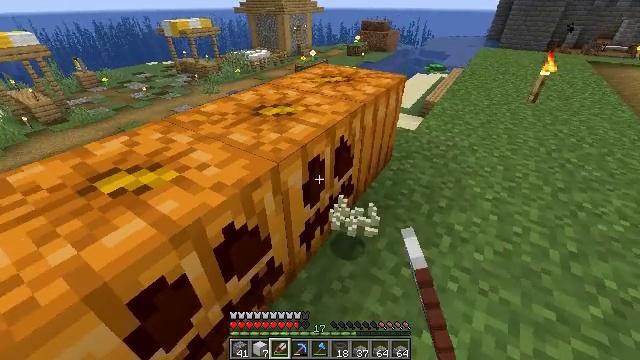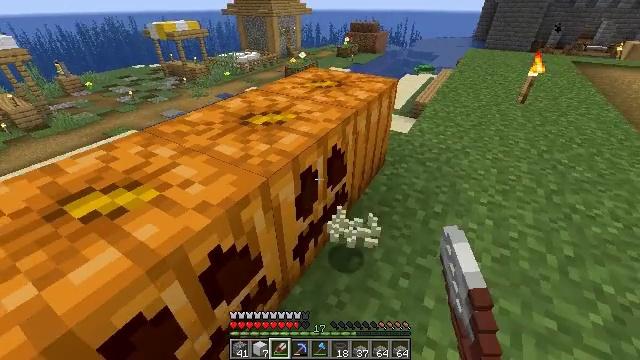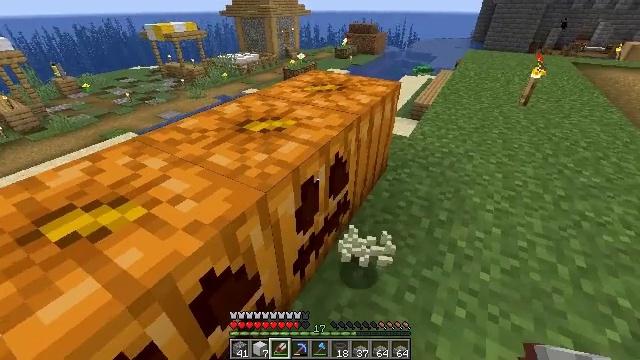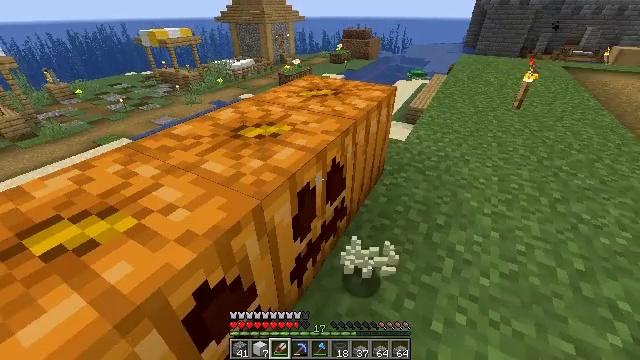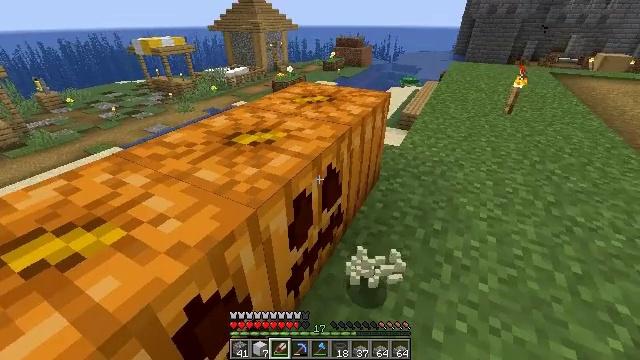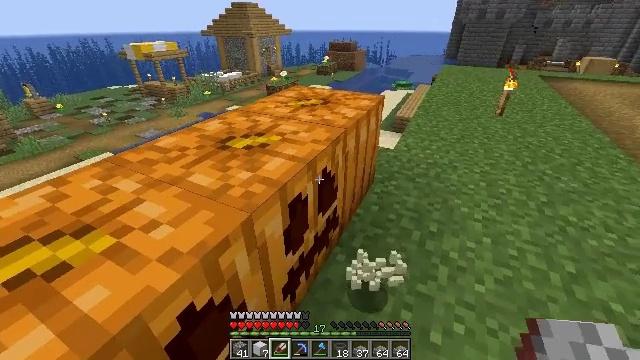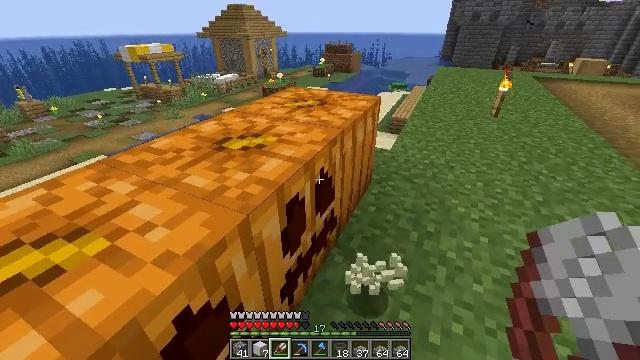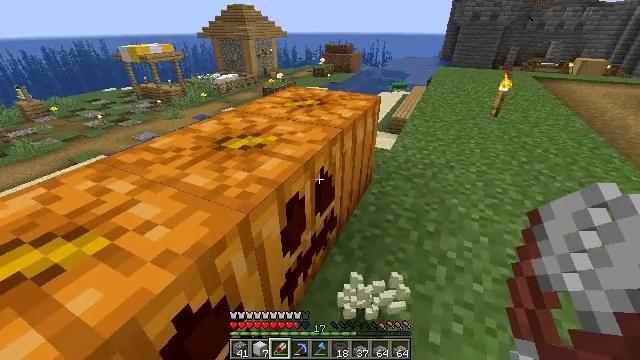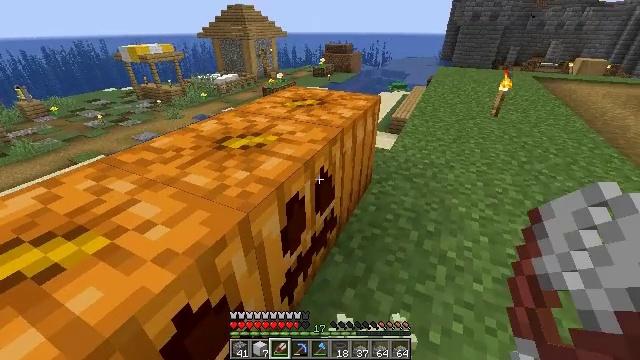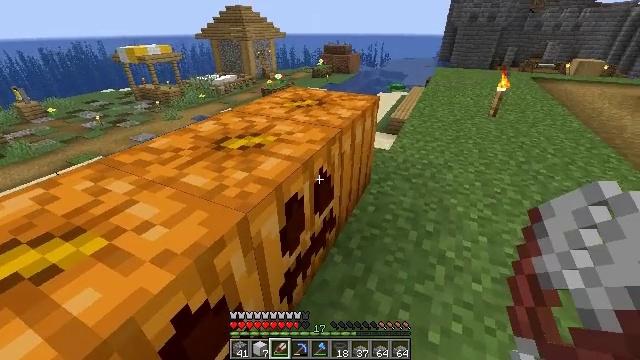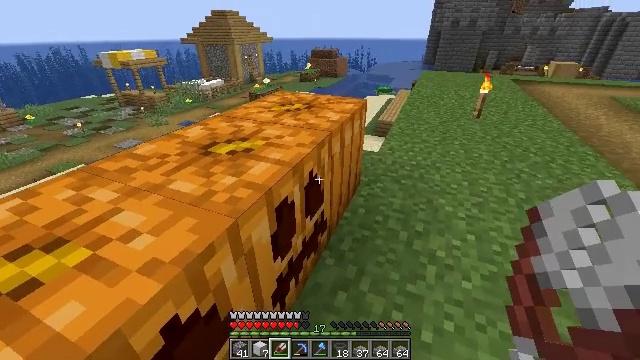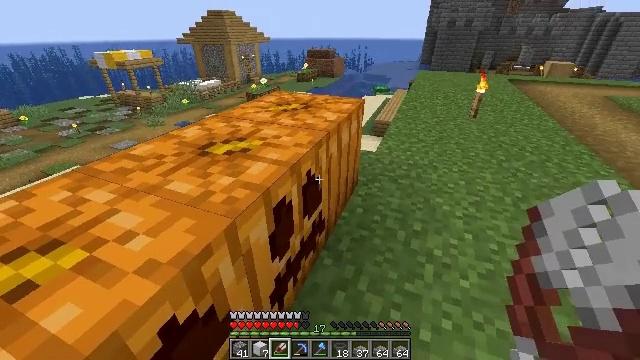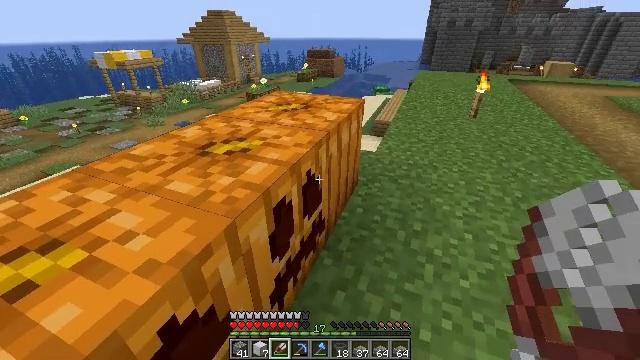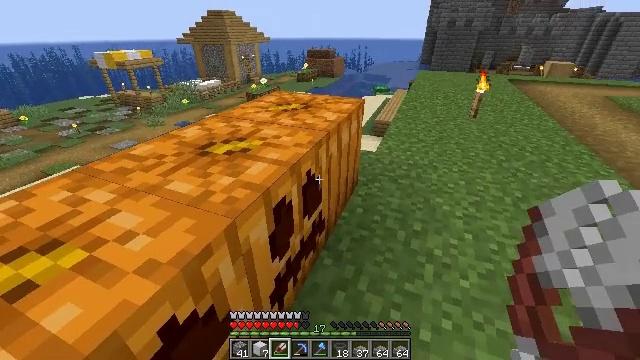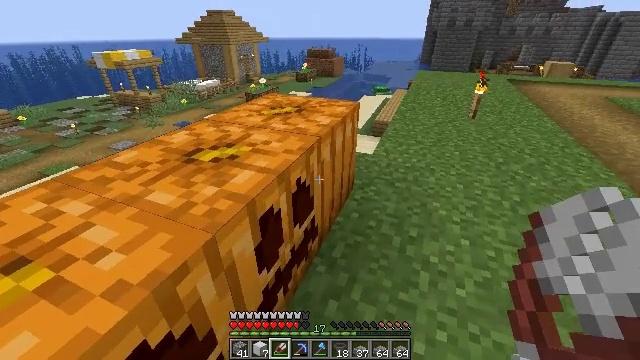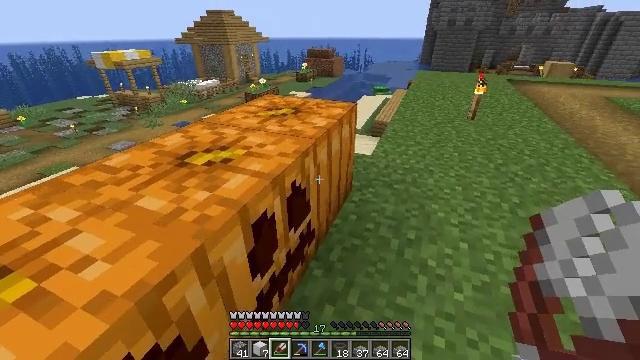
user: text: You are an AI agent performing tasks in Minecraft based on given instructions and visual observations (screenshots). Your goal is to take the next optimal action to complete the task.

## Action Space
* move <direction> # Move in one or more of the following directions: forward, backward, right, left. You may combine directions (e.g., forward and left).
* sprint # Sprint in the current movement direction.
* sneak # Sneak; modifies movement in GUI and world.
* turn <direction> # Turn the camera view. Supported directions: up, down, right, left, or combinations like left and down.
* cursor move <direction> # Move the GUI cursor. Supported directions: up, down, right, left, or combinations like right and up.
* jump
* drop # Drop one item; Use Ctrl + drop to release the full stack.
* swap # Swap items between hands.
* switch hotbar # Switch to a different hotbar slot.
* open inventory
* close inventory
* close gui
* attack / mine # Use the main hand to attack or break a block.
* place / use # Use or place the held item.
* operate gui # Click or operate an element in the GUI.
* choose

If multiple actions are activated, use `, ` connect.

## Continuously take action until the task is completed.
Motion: motion action
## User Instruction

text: Collect a carved pumpkin for decoration.
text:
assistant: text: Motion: turn right
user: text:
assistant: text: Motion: no_op
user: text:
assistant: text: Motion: turn right
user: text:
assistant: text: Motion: turn right and up
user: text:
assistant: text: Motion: turn right
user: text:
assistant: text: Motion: no_op
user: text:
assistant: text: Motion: no_op
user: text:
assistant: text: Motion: use / place
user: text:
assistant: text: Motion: use / place
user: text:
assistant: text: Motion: turn right, use / place
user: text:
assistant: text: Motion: no_op
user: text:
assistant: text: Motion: no_op
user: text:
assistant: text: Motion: no_op
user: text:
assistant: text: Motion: move forward and move right
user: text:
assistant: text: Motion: move forward and move right
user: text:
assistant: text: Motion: move forward and move right
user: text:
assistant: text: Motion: move forward and move right, turn left
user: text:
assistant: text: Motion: turn left, use / place
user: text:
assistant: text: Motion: use / place
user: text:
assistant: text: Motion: use / place
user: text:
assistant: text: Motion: turn left, use / place
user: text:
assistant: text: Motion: no_op
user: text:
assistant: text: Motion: no_op
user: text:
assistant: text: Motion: move forward
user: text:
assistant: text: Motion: move forward
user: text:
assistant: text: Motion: move forward, turn left
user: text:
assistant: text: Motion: move forward, turn left and down
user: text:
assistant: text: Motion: move forward and move right, turn left and down
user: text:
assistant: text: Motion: move forward and move right, turn left and down
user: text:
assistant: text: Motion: move forward and move right, turn left and down